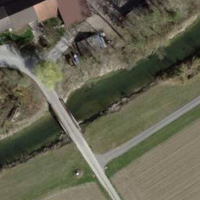
EUNIS habitat code: 52
Species observed at this site:
Melilotus albus
Knautia arvensis
Pseudochorthippus parallelus
Chorthippus biguttulus
Campanula rapunculus
Anthyllis vulneraria